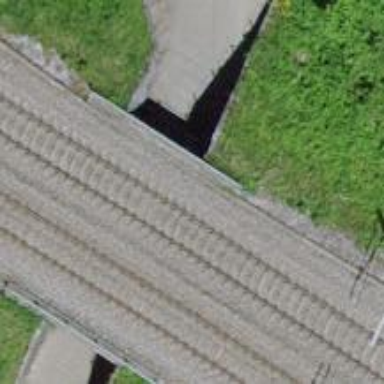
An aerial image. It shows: Track road passing through tunnel.